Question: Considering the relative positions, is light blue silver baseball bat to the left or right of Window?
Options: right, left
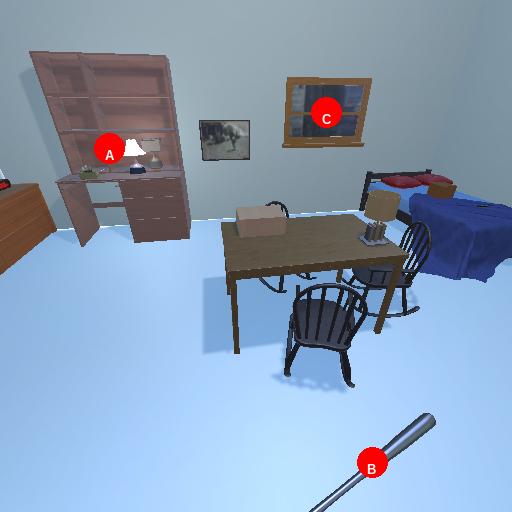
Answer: right